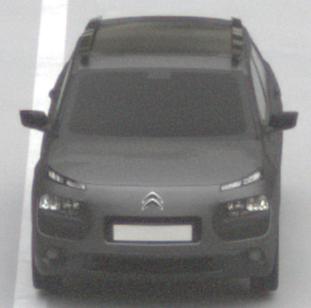
Make: Citroen
Model: C4 Cactus PureTech 75
Detailed model: C4 Cactus
Model produced from: 2014/09
Model produced until: 2015/03
Doors: 5
Color: gray
Road condition: dry road
Daytime: midday
Contrast: low contrast